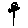
Label: flower